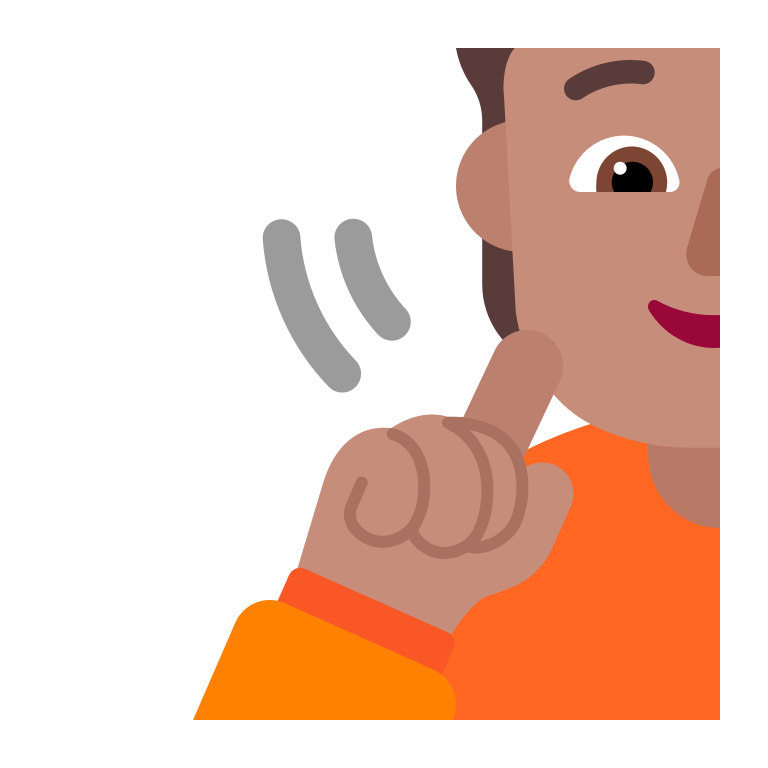
person deaf flat